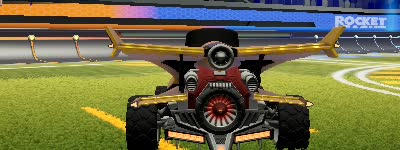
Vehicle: aftershock